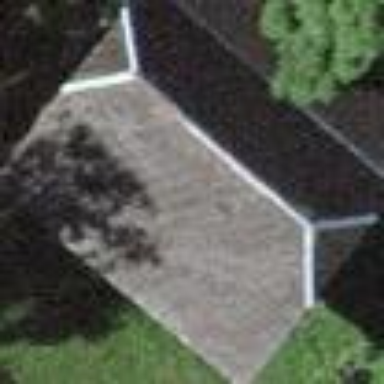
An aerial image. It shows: Rural barn.